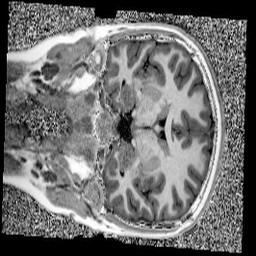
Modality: UNIT1
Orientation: coronal
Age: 10
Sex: female
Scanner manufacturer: siemens
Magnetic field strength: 3 T
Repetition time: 4 s
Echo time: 0.00303 s